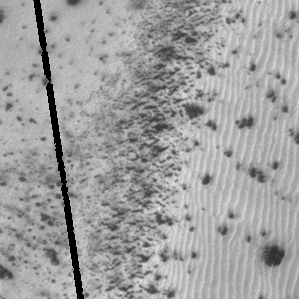
Label: frost